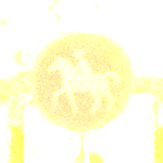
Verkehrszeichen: Reitweg
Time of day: Night
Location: Outdoor (Suburban)
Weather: PartlyCloudy
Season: NotSpecified
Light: Artificial